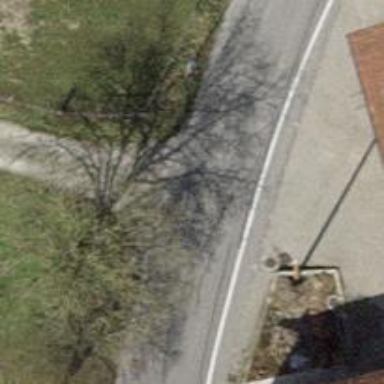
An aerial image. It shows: Asphalt road in residential area.